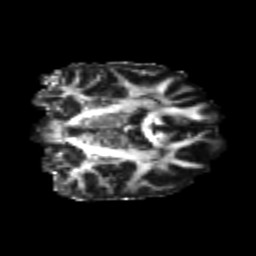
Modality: FA
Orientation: coronal
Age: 26
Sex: male
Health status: healthy
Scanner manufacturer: philips
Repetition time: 7.386 s
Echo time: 0.08599 s